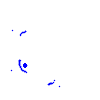
Particle: electron